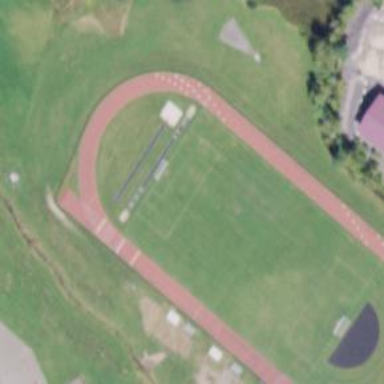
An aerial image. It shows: Athletics track located on leisure land.